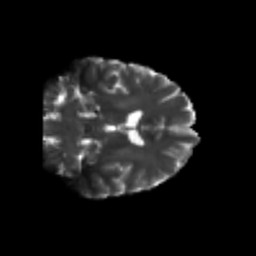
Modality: T2w
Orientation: coronal
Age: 24
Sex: male
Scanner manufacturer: siemens
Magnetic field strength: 3 T
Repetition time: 3.5 s
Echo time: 0.104 s